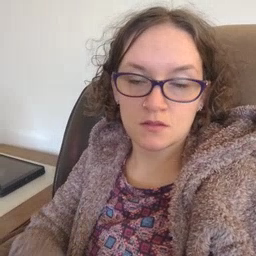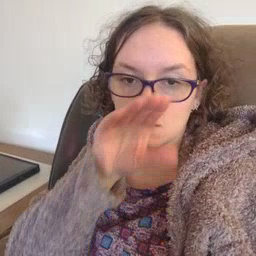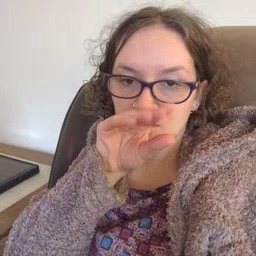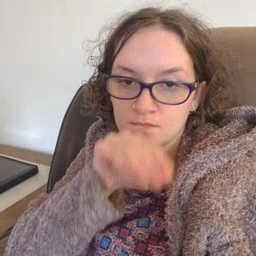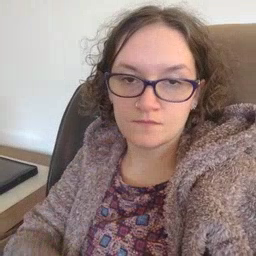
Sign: goose